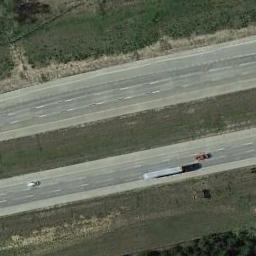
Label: freeway